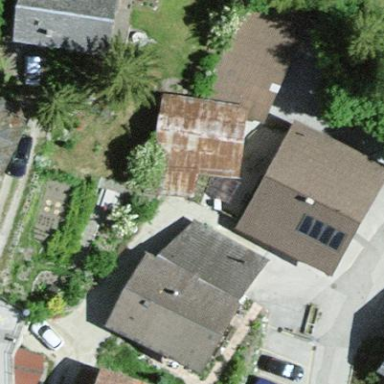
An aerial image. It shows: Residential building.